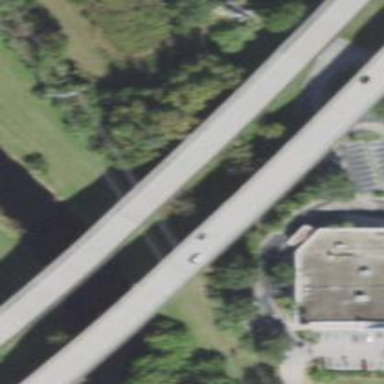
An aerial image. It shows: Man-made bridge.